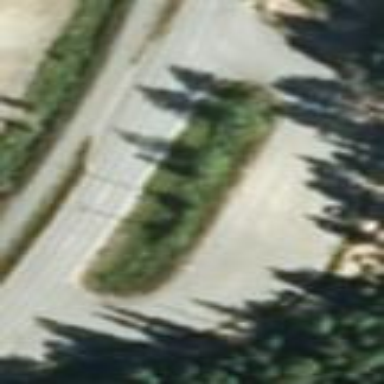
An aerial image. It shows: Asphalt road leading to rest area.